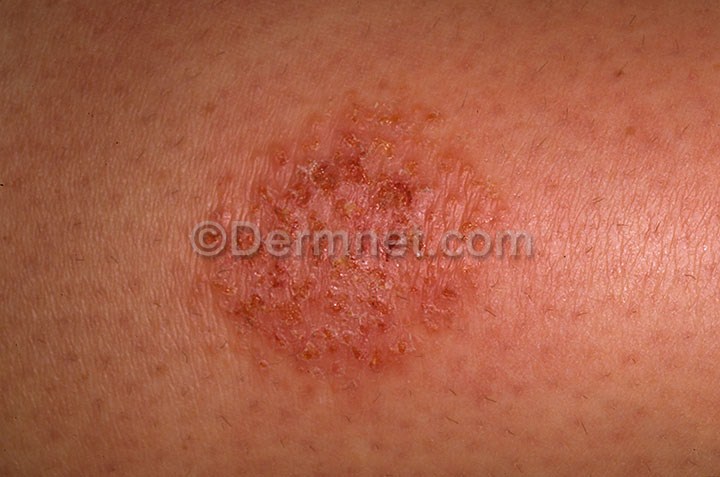
Disease: Eczema Photos